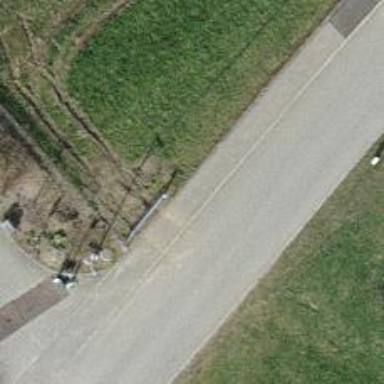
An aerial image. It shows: Sidewalk along the footway.